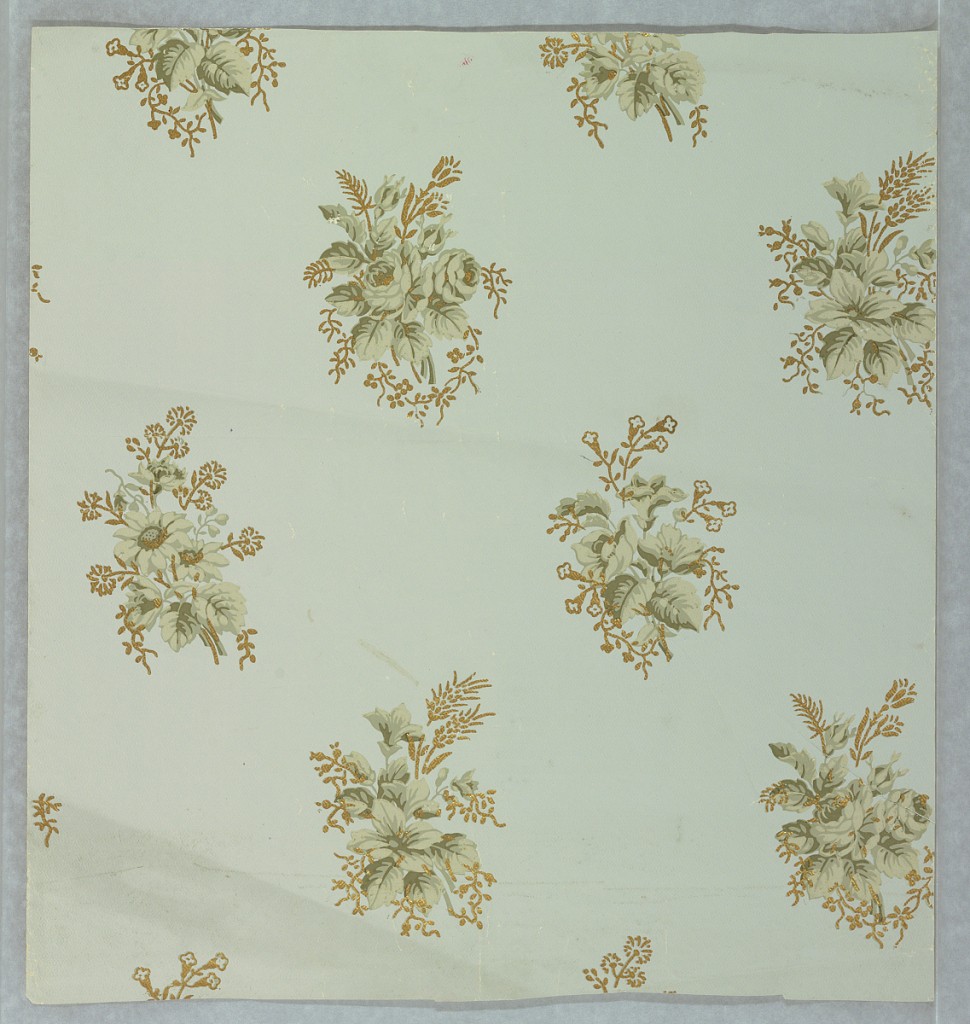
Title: Sidewall
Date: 1850–1900
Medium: Block-printed on machine made paper
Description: Alternating floral sprig motifs printed in shades of green with metallic gold highlights, printed on a very pale green ground, embossed with a very small diaper pattern.